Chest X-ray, AP view. Patient: 49 years old, sex F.
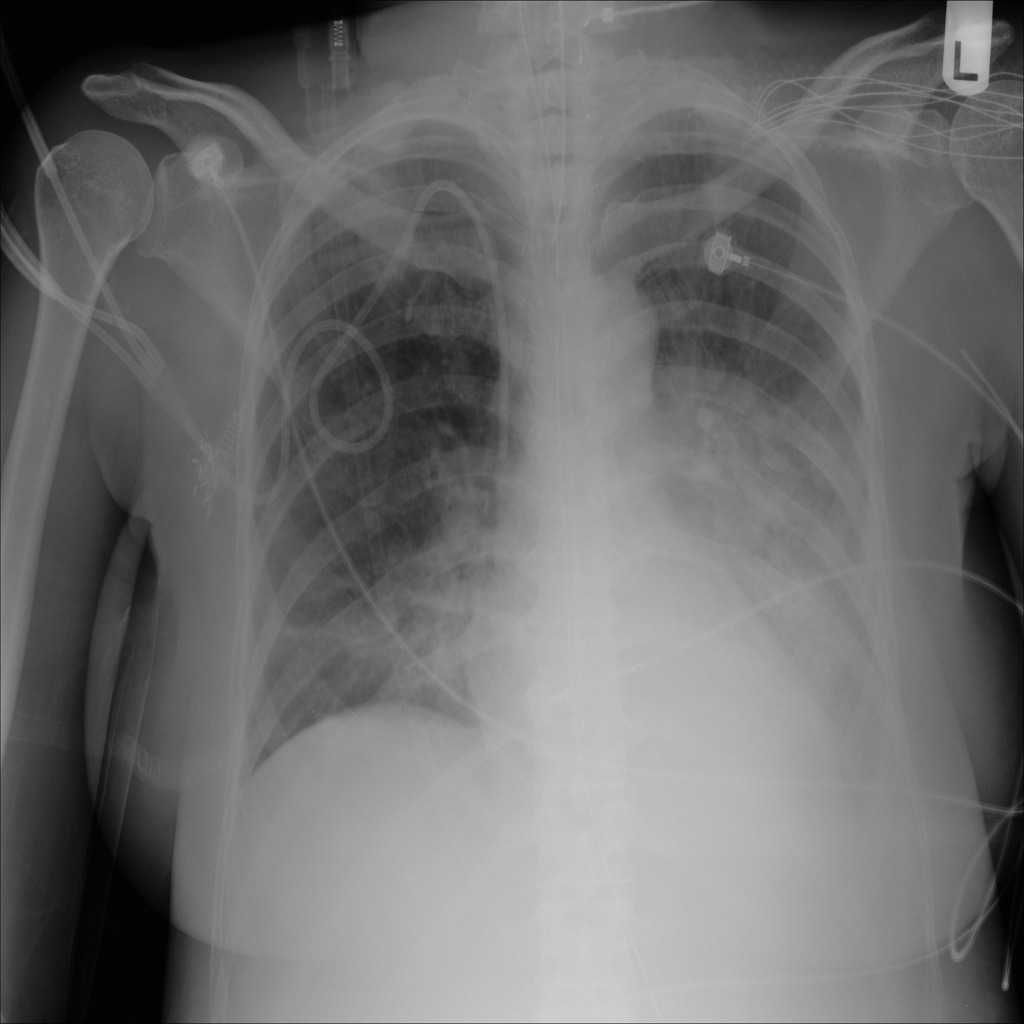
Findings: No Finding